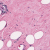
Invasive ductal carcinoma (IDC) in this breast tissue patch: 0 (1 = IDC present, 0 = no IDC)